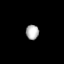
Tissue: lung
Cell type: Myeloid cells
Senescence score: 0.2136
Nuclear area (px): 185
Mean DAPI intensity: 179.243